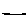
Label: line